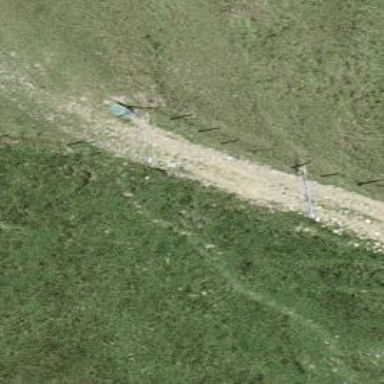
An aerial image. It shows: Cattle grid barrier.